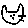
Label: cat